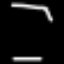
Label: octagon